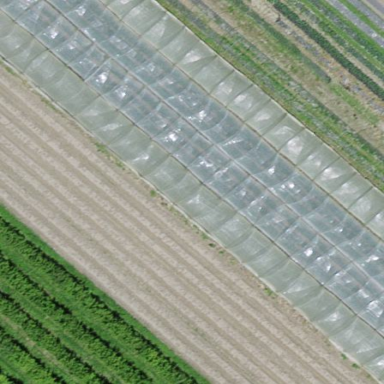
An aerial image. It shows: Greenhouse.